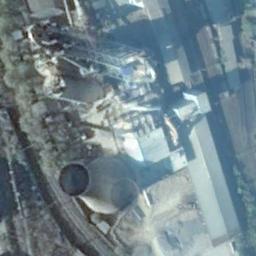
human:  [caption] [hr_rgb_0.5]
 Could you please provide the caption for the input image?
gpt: There is a row of white buildings next to the thermal power station .

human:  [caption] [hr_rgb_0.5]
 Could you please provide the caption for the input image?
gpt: There is a factory building in a thermal power station and a cooling tower .

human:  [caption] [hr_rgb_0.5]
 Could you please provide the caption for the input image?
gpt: The thermal power station is on the bare land next to some buildings .

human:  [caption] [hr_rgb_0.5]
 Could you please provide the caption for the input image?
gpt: The thermal power station is between the trees and the buildings .

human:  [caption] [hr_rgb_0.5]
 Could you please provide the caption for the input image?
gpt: There are some buildings and a chimney on the thermal power station .